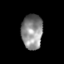
Tissue: skin
Cell type: Epithelial cells
Senescence score: 0.2857
Nuclear area (px): 723
Mean DAPI intensity: 137.369